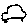
Label: car